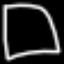
Label: square